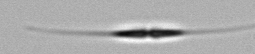
Label: Cylindrotheca